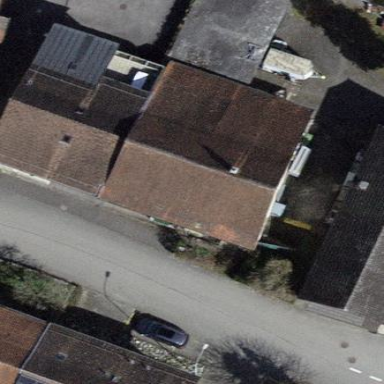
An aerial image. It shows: Terrace building.